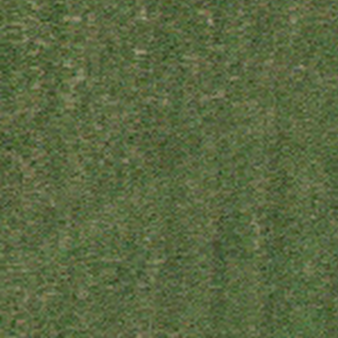
Label: other